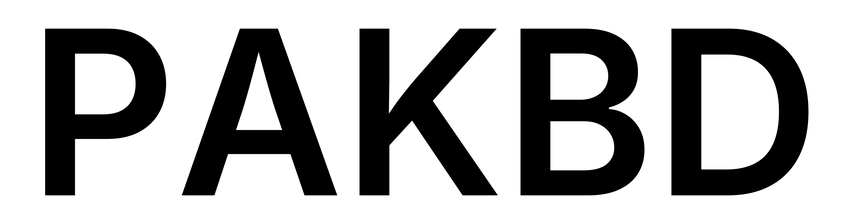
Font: Inter_SemiBold